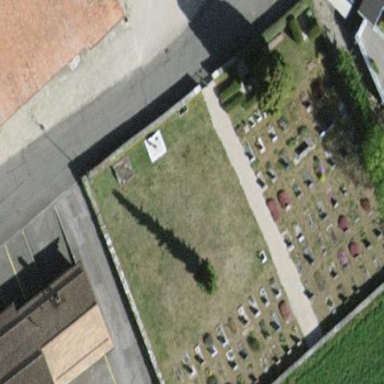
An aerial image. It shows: Cemetery.